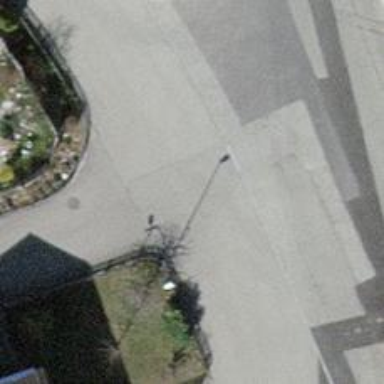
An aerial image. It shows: Asphalt road in residential area.